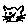
Label: cat